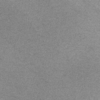
Label: dusty